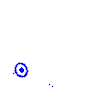
Particle: electron